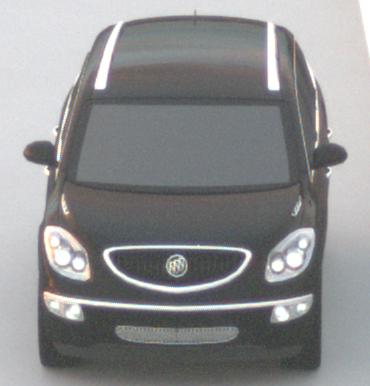
Make: Buick
Model: Enclave
Detailed model: GMT967
Model produced from: 2007
Model produced until: 2017
Doors: 5
Color: black
Road condition: dry road
Daytime: sunrise or sunset
Contrast: medium contrast